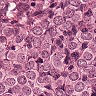
Metastatic tissue present: yes